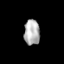
Tissue: lung
Cell type: Smooth muscle cells
Senescence score: 0.6178
Nuclear area (px): 389
Mean DAPI intensity: 179.242